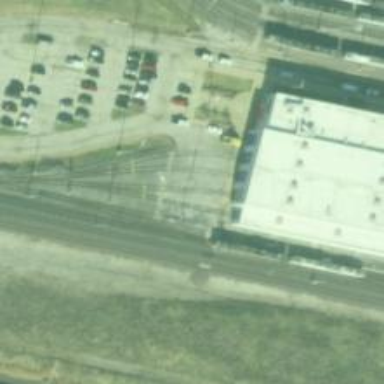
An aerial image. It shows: Light rail yard with electrified contact line. The yard includes building passage tunnel.